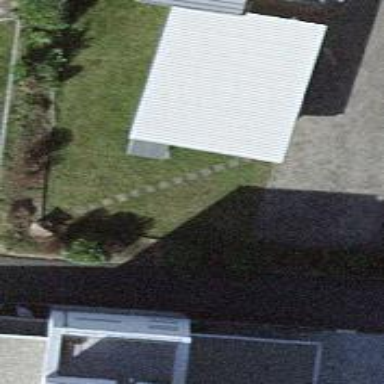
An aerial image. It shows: Shed building.